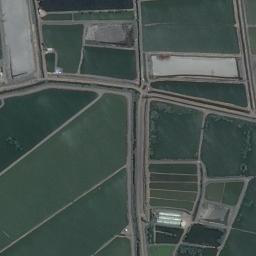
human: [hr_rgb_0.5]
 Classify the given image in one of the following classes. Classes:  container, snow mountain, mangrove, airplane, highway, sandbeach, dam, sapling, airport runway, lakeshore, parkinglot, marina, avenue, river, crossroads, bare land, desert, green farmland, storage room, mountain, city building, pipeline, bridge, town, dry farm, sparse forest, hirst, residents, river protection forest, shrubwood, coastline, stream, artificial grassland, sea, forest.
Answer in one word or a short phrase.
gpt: green farmland